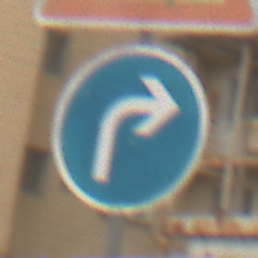
Verkehrszeichen: VorgeschriebeneFahrtrichtungRechts
Zusatzzeichen oben: Lichtzeichenanlage
Umgebung: Outdoor, Urban
Tageszeit: MorningAfternoon
Wetter: Overcast
Licht: Natural
Jahreszeit: NotSpecified
Kontrast: LowContrast